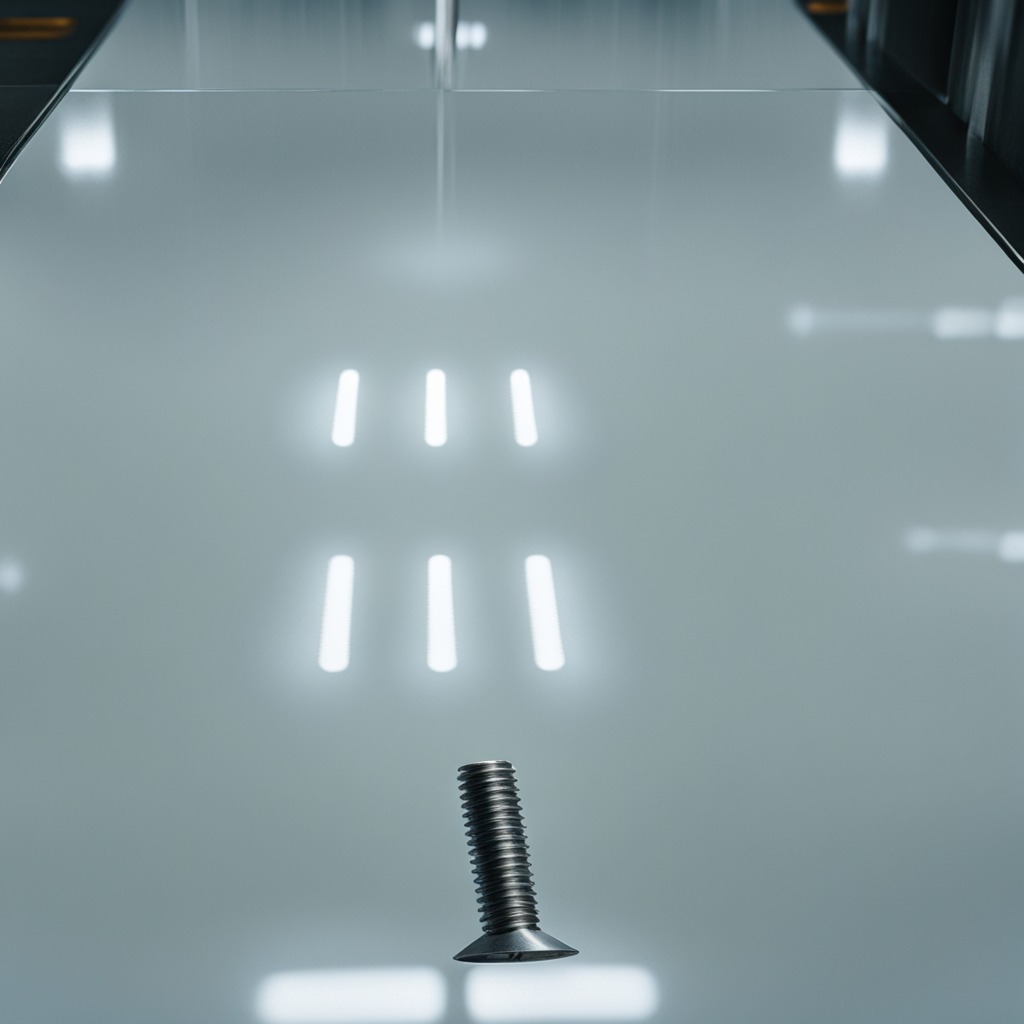
A metal screw is lying on the high-gloss table in the ship maintenance bay industrial lighting.